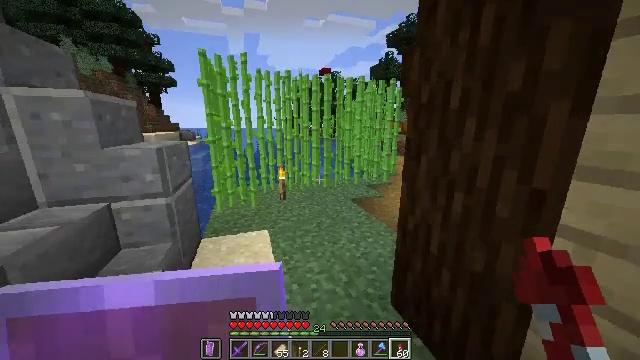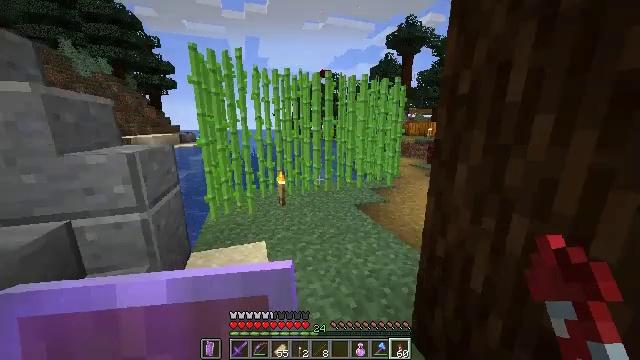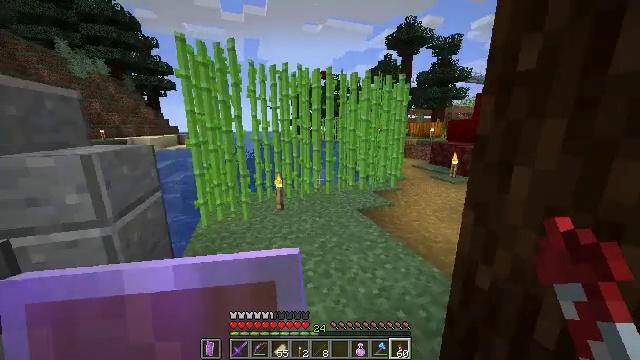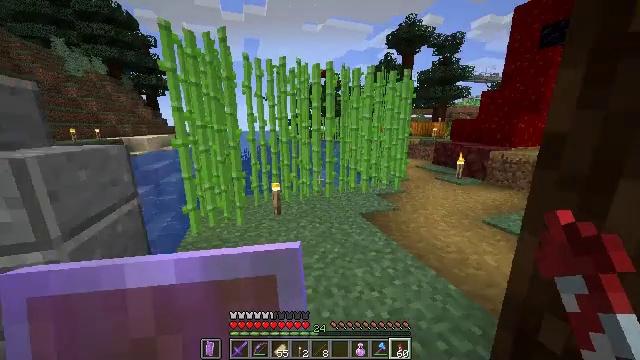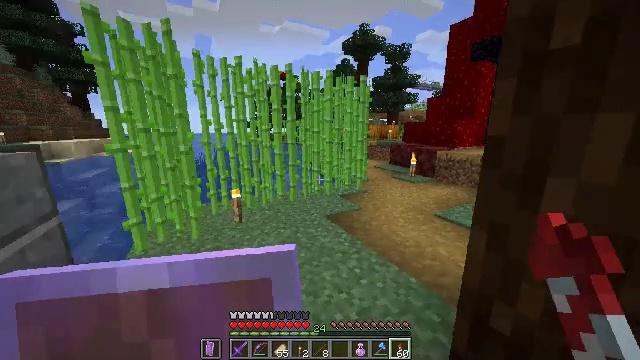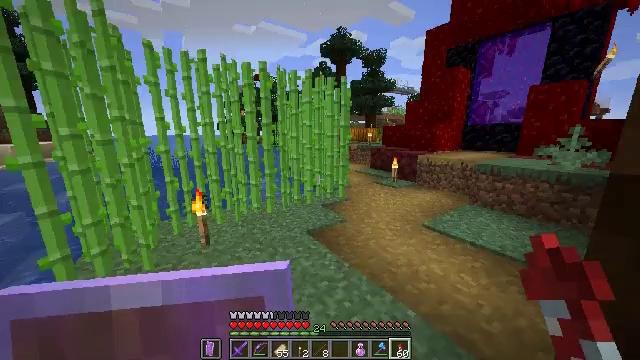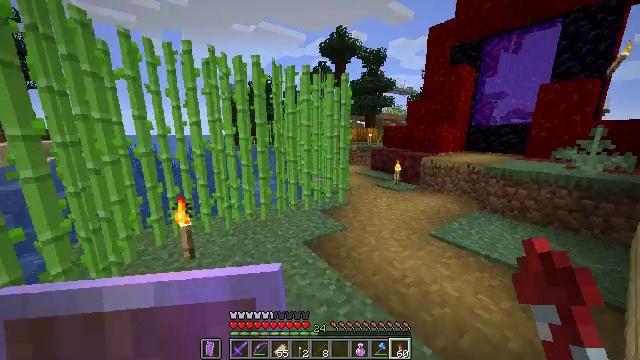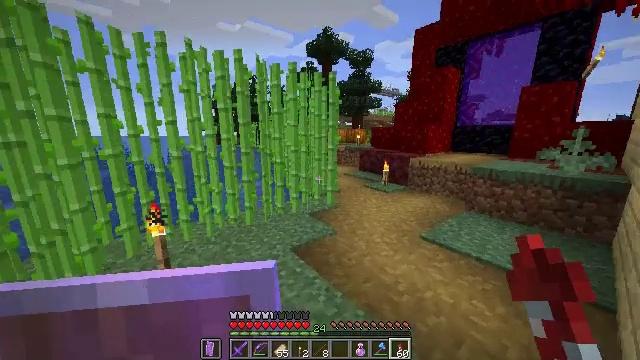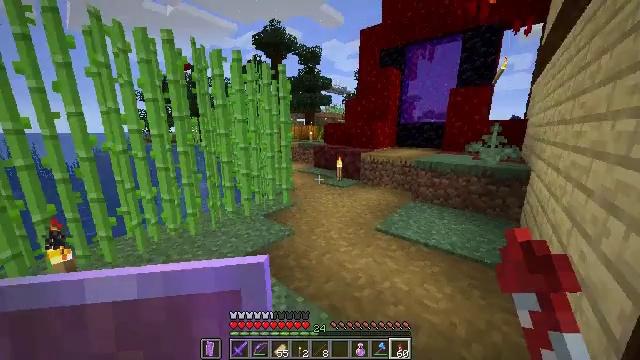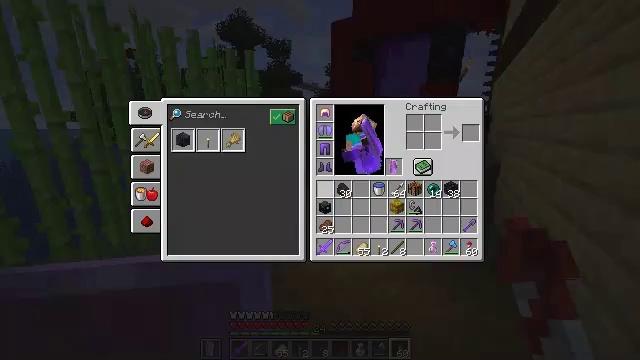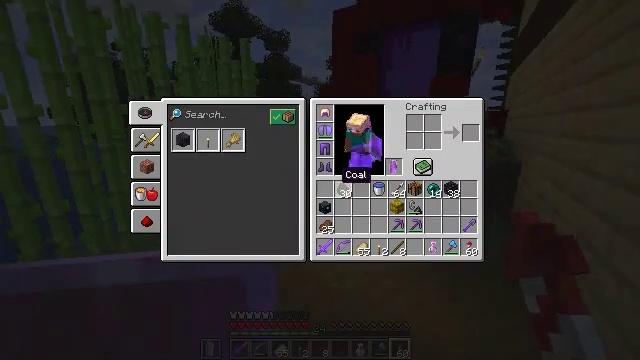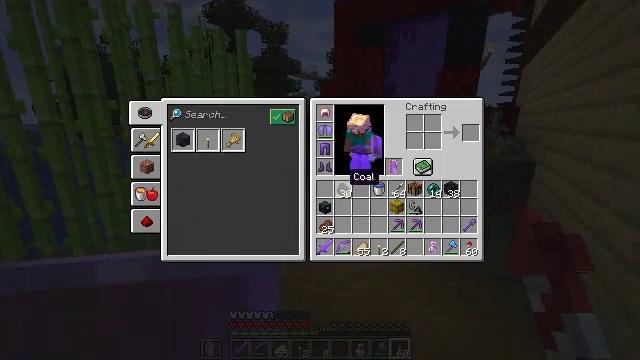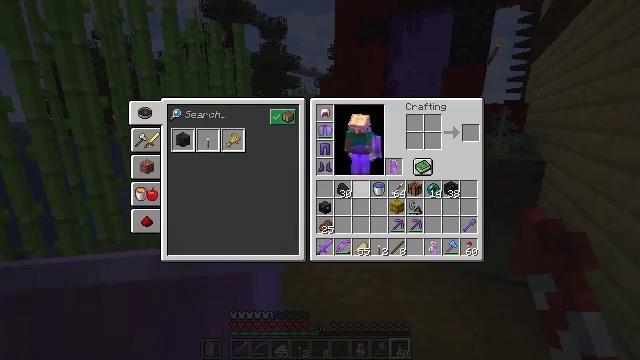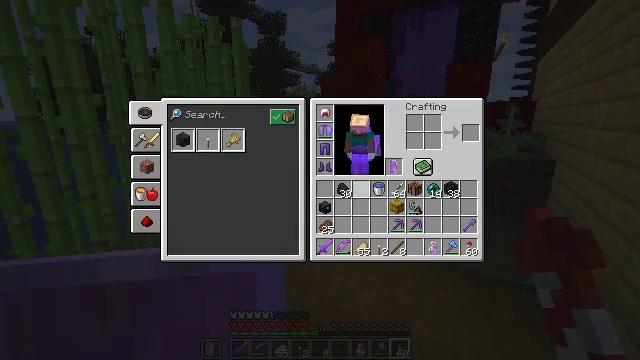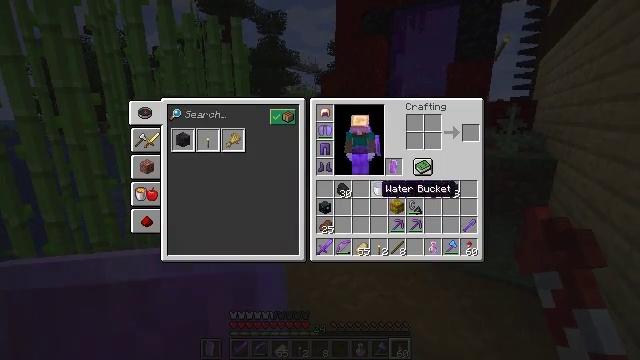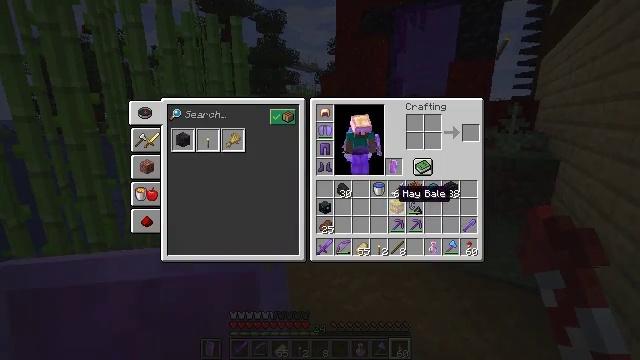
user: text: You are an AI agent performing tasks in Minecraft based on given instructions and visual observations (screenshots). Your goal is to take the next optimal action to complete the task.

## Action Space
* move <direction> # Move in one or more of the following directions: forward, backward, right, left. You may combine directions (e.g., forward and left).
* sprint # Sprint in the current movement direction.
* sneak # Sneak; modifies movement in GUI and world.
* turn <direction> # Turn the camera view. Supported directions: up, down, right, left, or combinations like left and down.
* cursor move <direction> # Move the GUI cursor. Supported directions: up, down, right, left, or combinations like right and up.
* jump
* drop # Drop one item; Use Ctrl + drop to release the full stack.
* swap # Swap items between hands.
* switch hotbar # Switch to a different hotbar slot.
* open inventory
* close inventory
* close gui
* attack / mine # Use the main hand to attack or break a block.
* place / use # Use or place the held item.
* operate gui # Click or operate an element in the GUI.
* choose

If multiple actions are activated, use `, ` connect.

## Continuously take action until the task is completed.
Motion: motion action
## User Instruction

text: Dig up blackstone from the depths.
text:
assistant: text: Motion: move forward, sprint
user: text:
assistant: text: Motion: move forward, sprint
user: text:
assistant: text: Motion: move forward, sprint
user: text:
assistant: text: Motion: move forward, sprint, turn right
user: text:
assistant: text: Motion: move forward, sprint, turn right
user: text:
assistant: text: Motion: move forward, sprint
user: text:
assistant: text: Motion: move forward, sprint, turn right
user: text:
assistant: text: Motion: move forward, sprint, turn right
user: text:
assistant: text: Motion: move forward, sprint, turn right and down, open inventory
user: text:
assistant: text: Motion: move forward, turn right, open inventory
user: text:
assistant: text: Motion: move forward, turn right
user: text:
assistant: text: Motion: turn right
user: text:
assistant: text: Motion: no_op
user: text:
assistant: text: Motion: turn right
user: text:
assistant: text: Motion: turn right
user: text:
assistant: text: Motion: turn right and down
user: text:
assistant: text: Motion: turn right
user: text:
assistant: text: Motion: turn right and down
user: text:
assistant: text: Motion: no_op
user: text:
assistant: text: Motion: no_op
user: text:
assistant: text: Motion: turn left
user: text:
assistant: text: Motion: no_op
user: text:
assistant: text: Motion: sneak
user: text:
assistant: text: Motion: sneak
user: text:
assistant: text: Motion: sneak
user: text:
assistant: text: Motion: sneak
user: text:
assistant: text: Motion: sneak
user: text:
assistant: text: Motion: sneak
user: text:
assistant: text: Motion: sneak
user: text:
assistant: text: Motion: sneak